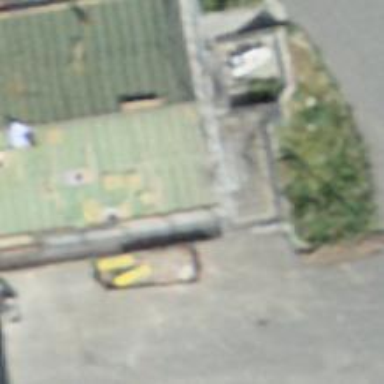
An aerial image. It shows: Restaurant.